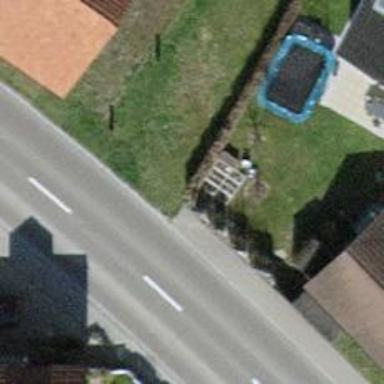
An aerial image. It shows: Hedge barrier.